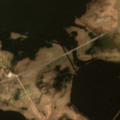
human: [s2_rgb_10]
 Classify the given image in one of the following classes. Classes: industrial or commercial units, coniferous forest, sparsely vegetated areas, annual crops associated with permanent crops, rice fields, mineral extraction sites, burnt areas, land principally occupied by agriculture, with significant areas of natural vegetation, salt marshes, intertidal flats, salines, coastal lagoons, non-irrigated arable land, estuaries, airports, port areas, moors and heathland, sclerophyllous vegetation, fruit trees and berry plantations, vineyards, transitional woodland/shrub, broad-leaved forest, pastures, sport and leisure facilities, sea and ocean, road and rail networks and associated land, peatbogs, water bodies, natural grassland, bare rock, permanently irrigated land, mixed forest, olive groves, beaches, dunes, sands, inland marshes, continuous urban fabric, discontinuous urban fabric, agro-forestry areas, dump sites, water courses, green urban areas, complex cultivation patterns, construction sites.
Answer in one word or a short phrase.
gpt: discontinuous urban fabric, pastures, complex cultivation patterns